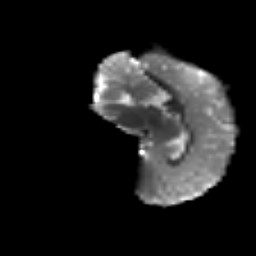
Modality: T2w
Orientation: sagittal
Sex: male
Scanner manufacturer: siemens
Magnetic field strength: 3 T
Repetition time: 5 s
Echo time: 0.071 s